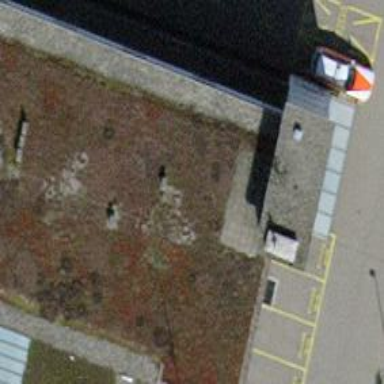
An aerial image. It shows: Police facility.